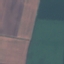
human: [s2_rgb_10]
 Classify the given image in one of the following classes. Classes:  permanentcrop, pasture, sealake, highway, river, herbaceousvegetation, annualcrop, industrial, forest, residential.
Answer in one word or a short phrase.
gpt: AnnualCrop